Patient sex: M
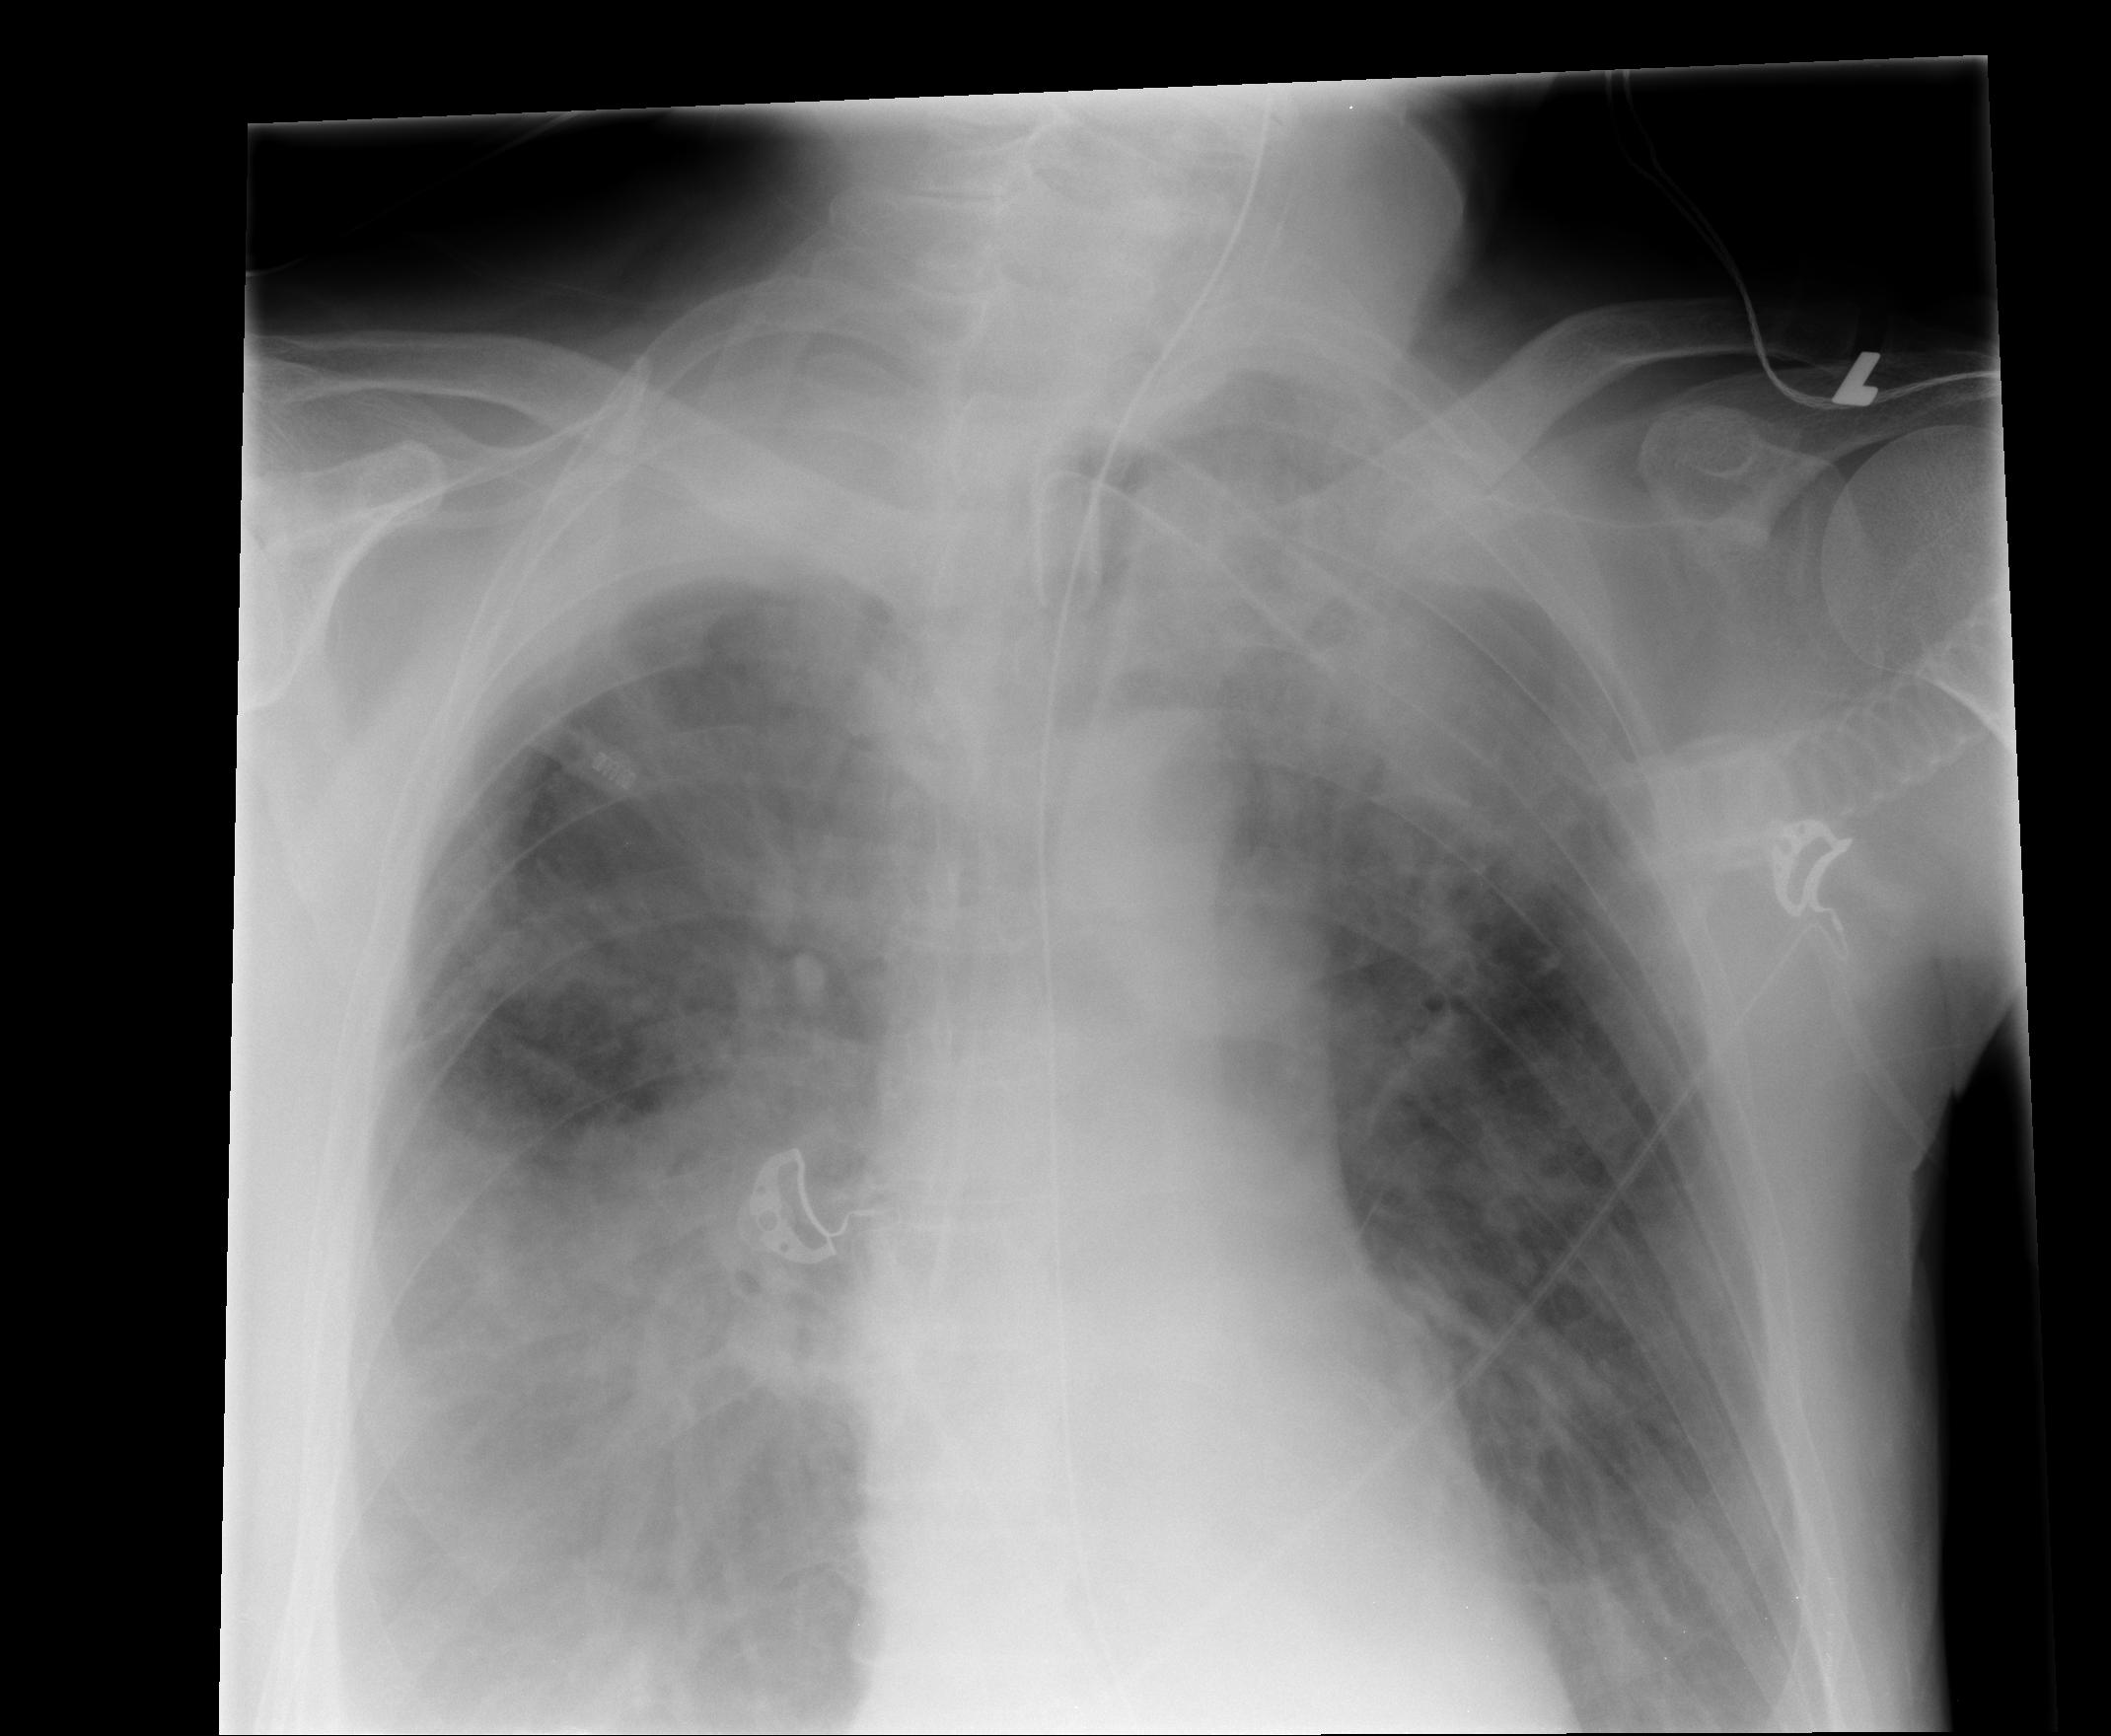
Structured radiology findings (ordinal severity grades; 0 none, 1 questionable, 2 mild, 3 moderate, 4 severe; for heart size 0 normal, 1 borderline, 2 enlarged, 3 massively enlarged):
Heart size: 2
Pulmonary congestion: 3
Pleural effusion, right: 2
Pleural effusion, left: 1
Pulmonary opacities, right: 3
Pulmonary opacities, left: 3
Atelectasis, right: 3
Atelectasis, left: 2